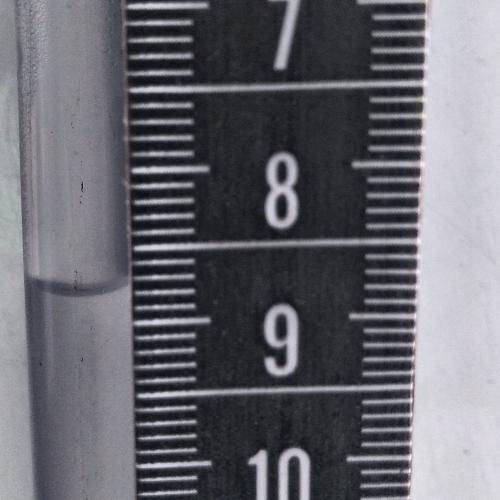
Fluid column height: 8.8 cm